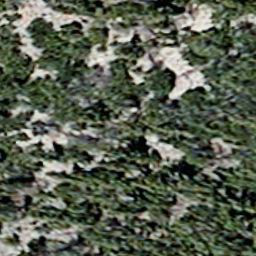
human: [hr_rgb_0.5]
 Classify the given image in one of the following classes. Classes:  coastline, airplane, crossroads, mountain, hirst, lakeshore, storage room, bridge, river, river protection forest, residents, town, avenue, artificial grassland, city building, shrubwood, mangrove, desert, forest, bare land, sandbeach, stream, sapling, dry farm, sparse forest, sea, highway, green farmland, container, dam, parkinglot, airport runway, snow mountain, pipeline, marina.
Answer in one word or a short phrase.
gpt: sparse forest